Question: As soon I hover the blue mc, the navigation with the pics expands.
Whenever the mouse is over the navigation, the navigation stays expanded.
As soon the mouse leaves the navigation, it moves back underneath the blue mc.
When it has been loaded, it does like it should.
A resizing of the stage centers the whole parent-mc.
The problem: A stage-resize causes that the MOUSE_OUT event of the navigation fires, even though the mouse has not left the navigation-mc.

'''
private function onNavOver(e:MouseEvent):void
{
this._bluemc.removeEventListener(MouseEvent.MOUSE_OVER,onMouseAreaBottomOver);
this._bluemc.removeEventListener(MouseEvent.MOUSE_OUT,onMouseAreaBottomOut);
TweenLite.to(this._navigation,0.7,{y:this._offsetY,ease:Expo.easeInOut});
TweenLite.killTweensOf(this._navigation,false);
}
private function onNavOut(e:MouseEvent):void
{
this._bluemc.addEventListener(MouseEvent.MOUSE_OVER,onMouseAreaBottomOver,false,0,true);
this._bluemc.addEventListener(MouseEvent.MOUSE_OUT,onMouseAreaBottomOut,false,0,true);
TweenLite.to(this._navigation,0.7,{y:this._initialY,ease:Expo.easeInOut});
}
'''
the code above are the event-functions called when being over or out of the navigation.
The bluemc events will be removed in order to keep the navigation opened. I think here is a potential conflict: the MOUSE_OUT event of the blue mc could be fired before removed(onNavOver). But the strange thing is that only when I resized the stage, the failure appears. The navigation moves back even when the mouse is withing the navigation.
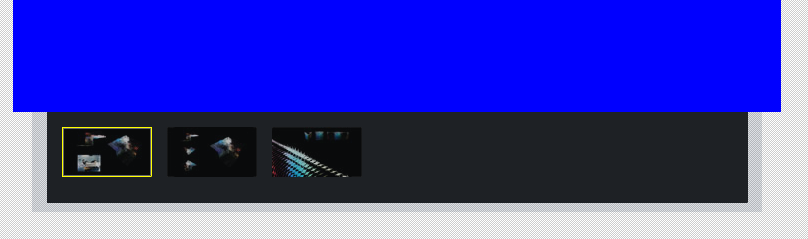
Answer: I got it:
Event-Confusion: Solved through adding ROLL_OVER/OUT events instead of MOUSE_OVER/OUT
And there was a invisible MC set: mc.y= stage.stageHeight -> On stageResize its position was overlapping the navigation because it was not updated.